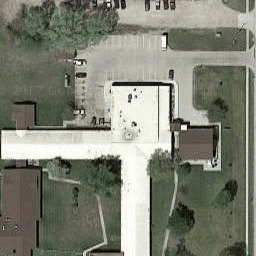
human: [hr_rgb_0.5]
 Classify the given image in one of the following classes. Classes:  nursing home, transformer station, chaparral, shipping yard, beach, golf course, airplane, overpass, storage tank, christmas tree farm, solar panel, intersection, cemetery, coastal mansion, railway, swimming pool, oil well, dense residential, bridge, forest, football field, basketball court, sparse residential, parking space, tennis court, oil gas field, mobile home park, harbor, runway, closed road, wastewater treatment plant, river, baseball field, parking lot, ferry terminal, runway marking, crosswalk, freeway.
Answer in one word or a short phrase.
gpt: nursing home